Interaction volume radius: 10 \u00c5
Interaction volume height: 20 \u00c5
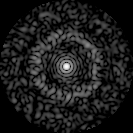
Disorder parameter: 0.8335